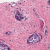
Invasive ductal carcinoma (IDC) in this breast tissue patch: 0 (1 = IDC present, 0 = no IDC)